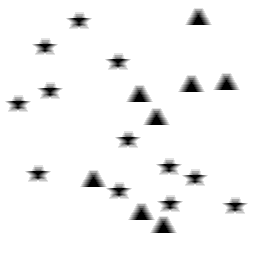
Squares: 0
Triangles: 8
Stars: 12
Total shapes: 20